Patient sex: F
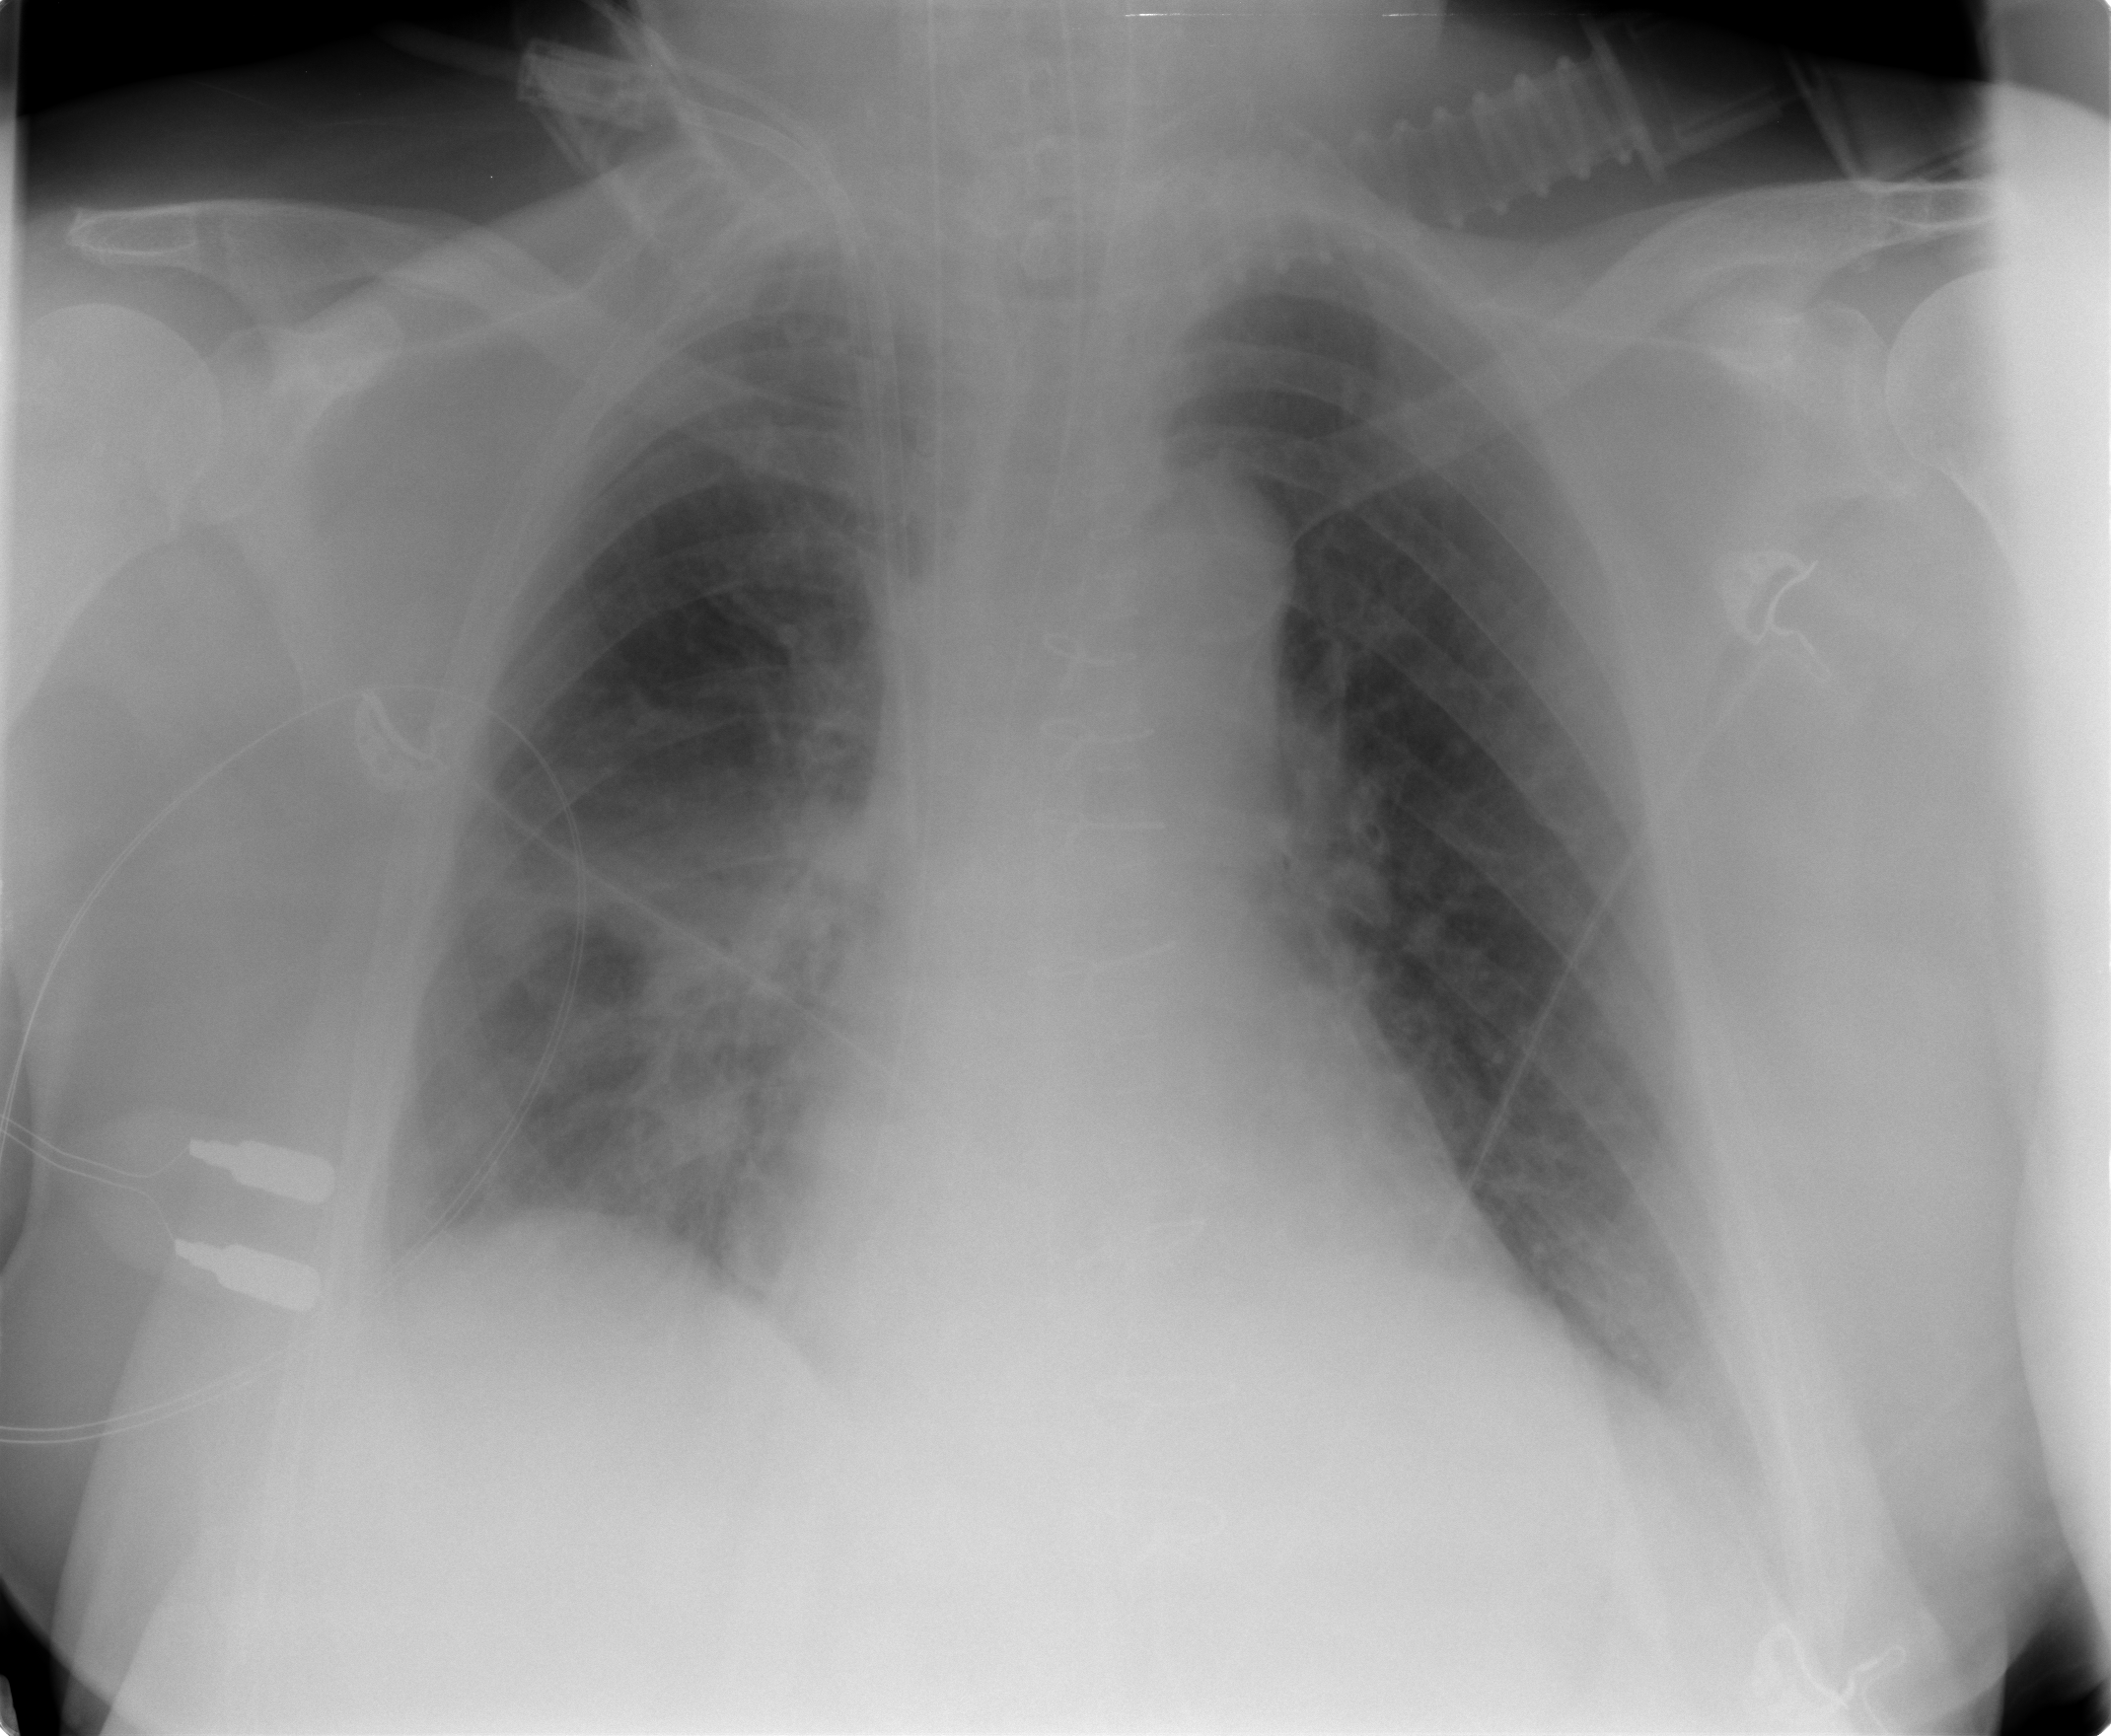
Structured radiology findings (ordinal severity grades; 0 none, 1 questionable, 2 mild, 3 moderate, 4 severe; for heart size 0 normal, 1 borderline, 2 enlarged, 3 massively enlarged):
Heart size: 0
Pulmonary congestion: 0
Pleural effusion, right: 0
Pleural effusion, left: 1
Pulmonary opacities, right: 2
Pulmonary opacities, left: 0
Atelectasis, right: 0
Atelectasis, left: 0